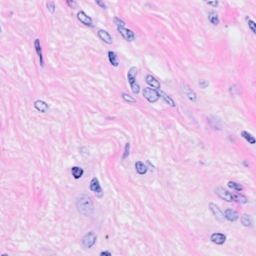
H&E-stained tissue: Breast